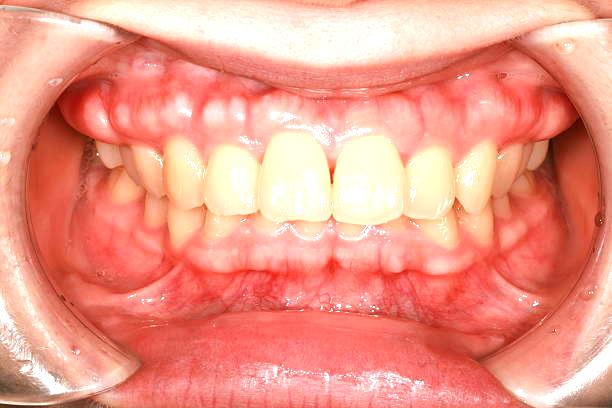
Condition: Gingivitis